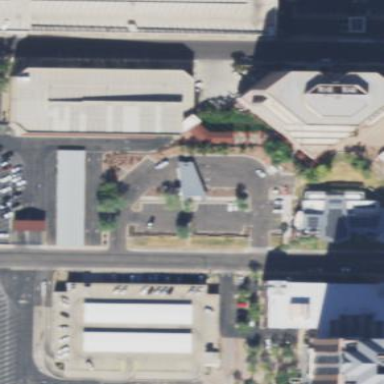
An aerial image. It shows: Sidewalk.